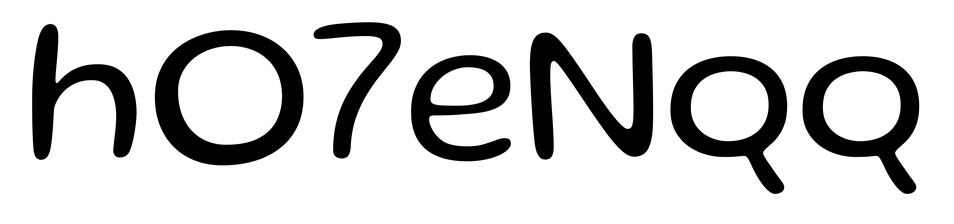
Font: Gluten_Light